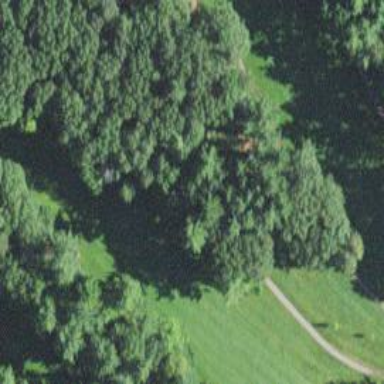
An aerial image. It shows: Golf hole.